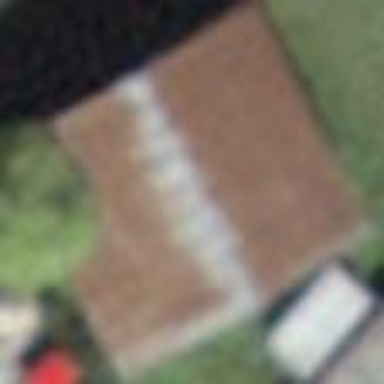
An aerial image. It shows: Rural barn.